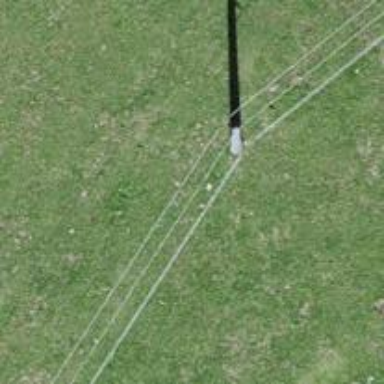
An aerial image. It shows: Power pole.